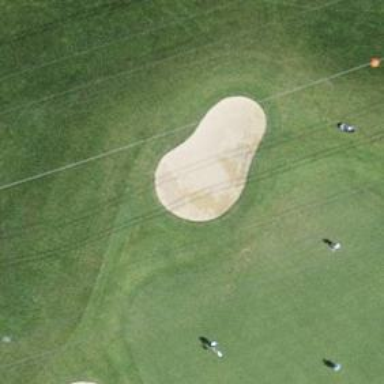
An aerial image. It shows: Golf bunker filled with natural sand.